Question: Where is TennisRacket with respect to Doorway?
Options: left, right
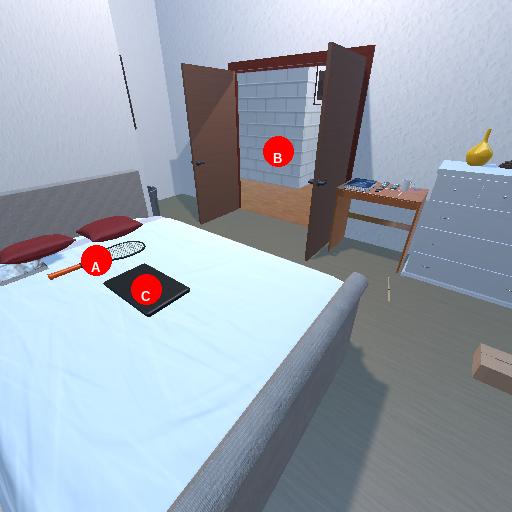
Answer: left